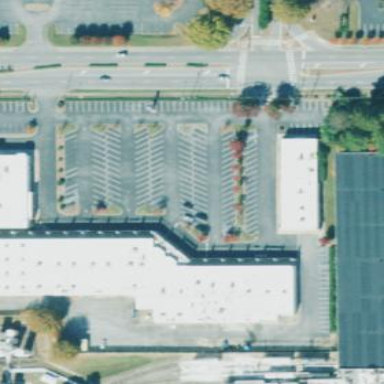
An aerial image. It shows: Mall.